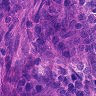
Metastatic tissue present: yes